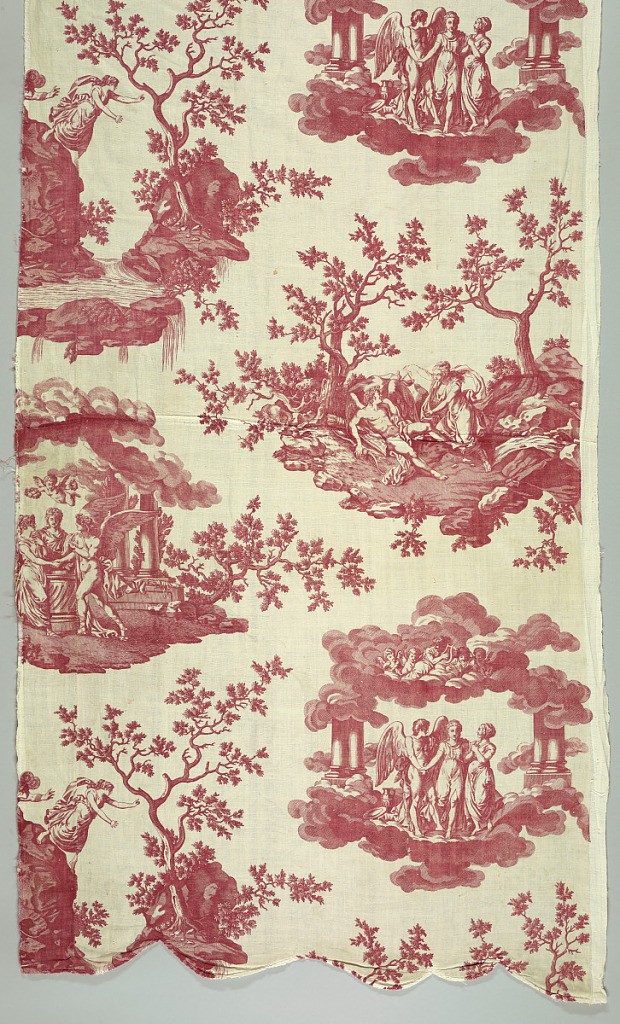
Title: Cupid and Psyche
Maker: Gorgerat Frères et Cie., Nantes, France, 1783–1815
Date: ca. 1790
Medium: cotton Technique: printed by engraved copper plate on plain weave
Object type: Textile
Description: Four scenes from the story of Cupid and Psyche in red on white ground. Partial chef at one end; other end scalloped.